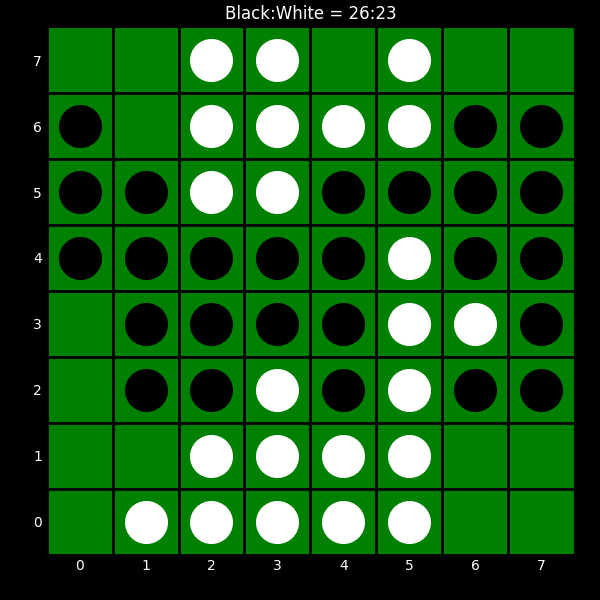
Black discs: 26
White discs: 23